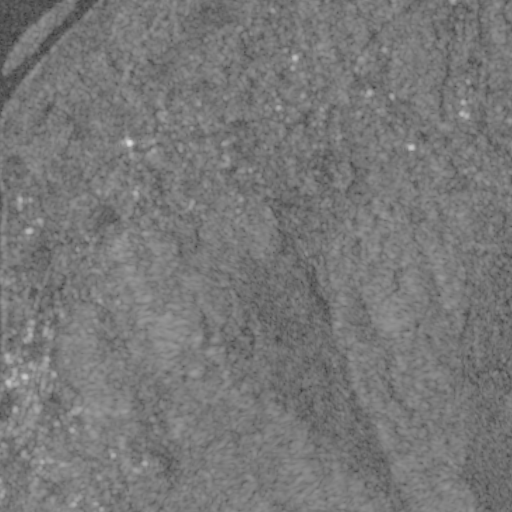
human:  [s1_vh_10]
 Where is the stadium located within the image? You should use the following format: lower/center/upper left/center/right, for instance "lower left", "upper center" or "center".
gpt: The stadium is located in the center left of the image.
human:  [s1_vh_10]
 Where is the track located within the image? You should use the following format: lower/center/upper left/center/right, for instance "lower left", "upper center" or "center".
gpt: The track is located in the center left of the image.
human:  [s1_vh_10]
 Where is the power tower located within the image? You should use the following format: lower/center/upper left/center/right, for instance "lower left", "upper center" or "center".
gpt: There is no power tower in the image.

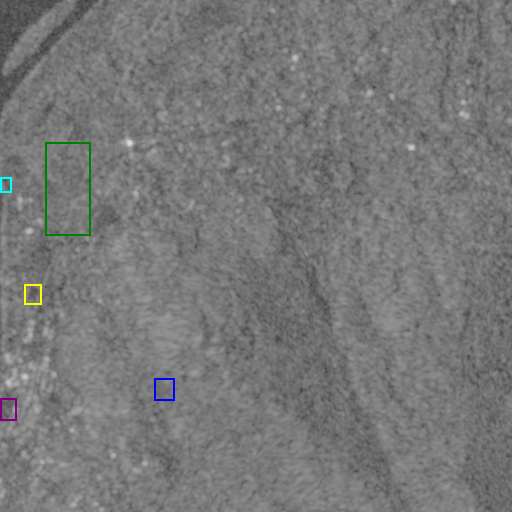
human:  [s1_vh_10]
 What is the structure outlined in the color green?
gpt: The structure outlined in green is a crop field.
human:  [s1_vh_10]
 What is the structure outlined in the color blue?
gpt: The structure outlined in blue is a park.
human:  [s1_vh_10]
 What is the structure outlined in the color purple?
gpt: The structure outlined in purple is a parking lot.
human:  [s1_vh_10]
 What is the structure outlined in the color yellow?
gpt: The structure outlined in yellow is a stadium.
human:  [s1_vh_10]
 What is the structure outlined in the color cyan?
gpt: The structure outlined in cyan is a track.
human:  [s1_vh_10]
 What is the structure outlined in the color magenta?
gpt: There is no magenta outline.